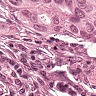
Metastatic tissue present: yes